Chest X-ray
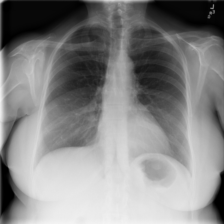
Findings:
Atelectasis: negative
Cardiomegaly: negative
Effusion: negative
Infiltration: positive
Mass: negative
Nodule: negative
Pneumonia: negative
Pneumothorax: negative
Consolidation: negative
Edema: negative
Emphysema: negative
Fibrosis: positive
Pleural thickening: negative
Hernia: negative